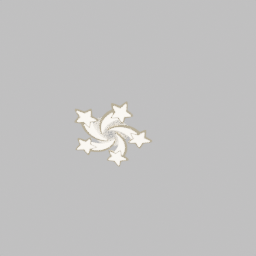
Label: lighting